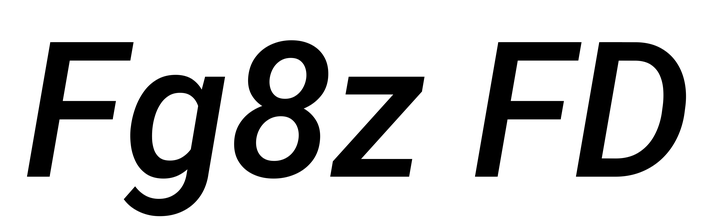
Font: Roboto-Italic_Medium_Italic